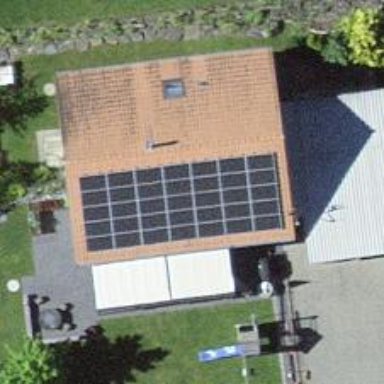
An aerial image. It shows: Solar power generator with photovoltaic panels.